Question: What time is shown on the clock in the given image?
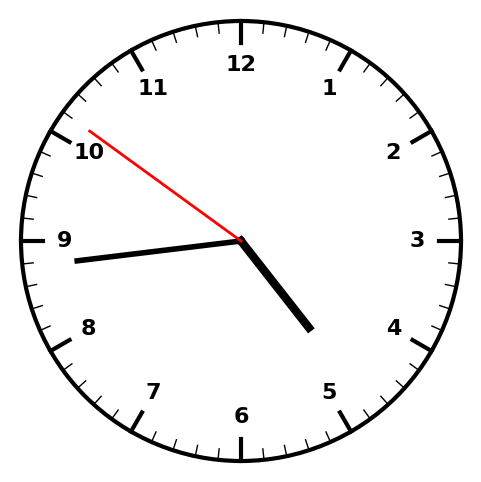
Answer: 04:43:51